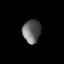
Tissue: skin
Cell type: Fibroblasts
Senescence score: 0.738
Nuclear area (px): 409
Mean DAPI intensity: 100.401